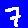
Digit: 7